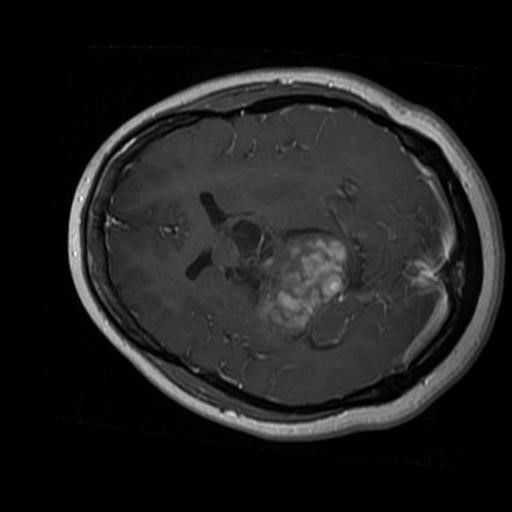
Label: brain_glioma